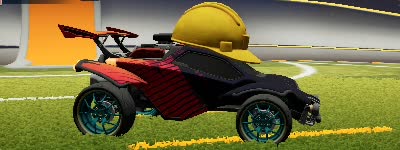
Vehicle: octane